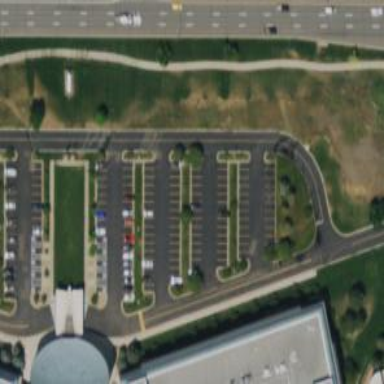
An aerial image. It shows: Parking space is available.